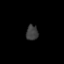
Tissue: prostate
Cell type: T cells
Senescence score: 0.7331
Nuclear area (px): 181
Mean DAPI intensity: 59.801